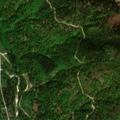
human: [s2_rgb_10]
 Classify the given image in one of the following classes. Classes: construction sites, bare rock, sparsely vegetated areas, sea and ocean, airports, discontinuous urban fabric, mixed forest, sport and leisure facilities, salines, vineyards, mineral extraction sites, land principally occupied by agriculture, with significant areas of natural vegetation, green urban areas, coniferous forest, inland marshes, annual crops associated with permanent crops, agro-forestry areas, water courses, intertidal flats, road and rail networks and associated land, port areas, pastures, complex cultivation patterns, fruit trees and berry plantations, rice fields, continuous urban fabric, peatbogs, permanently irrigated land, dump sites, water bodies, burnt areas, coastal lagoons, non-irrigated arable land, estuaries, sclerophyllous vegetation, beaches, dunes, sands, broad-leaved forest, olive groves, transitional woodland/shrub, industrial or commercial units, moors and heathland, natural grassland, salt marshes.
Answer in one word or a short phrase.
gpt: sport and leisure facilities, pastures, coniferous forest, mixed forest